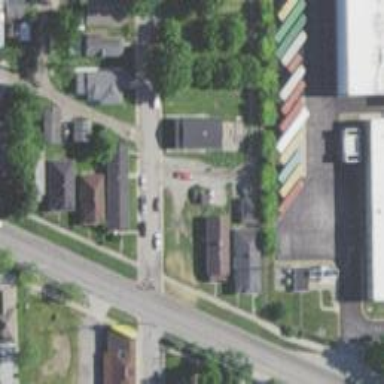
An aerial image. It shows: Alleyway designated as service road.